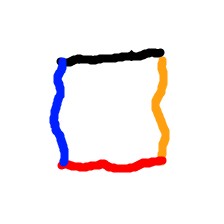
Shape: square